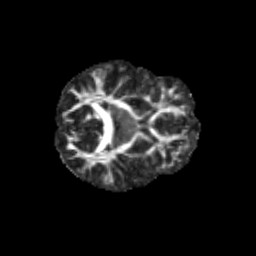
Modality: FA
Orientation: axial
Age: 13
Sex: female
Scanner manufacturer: siemens
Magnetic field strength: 3 T
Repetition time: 3.8 s
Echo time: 0.07 s